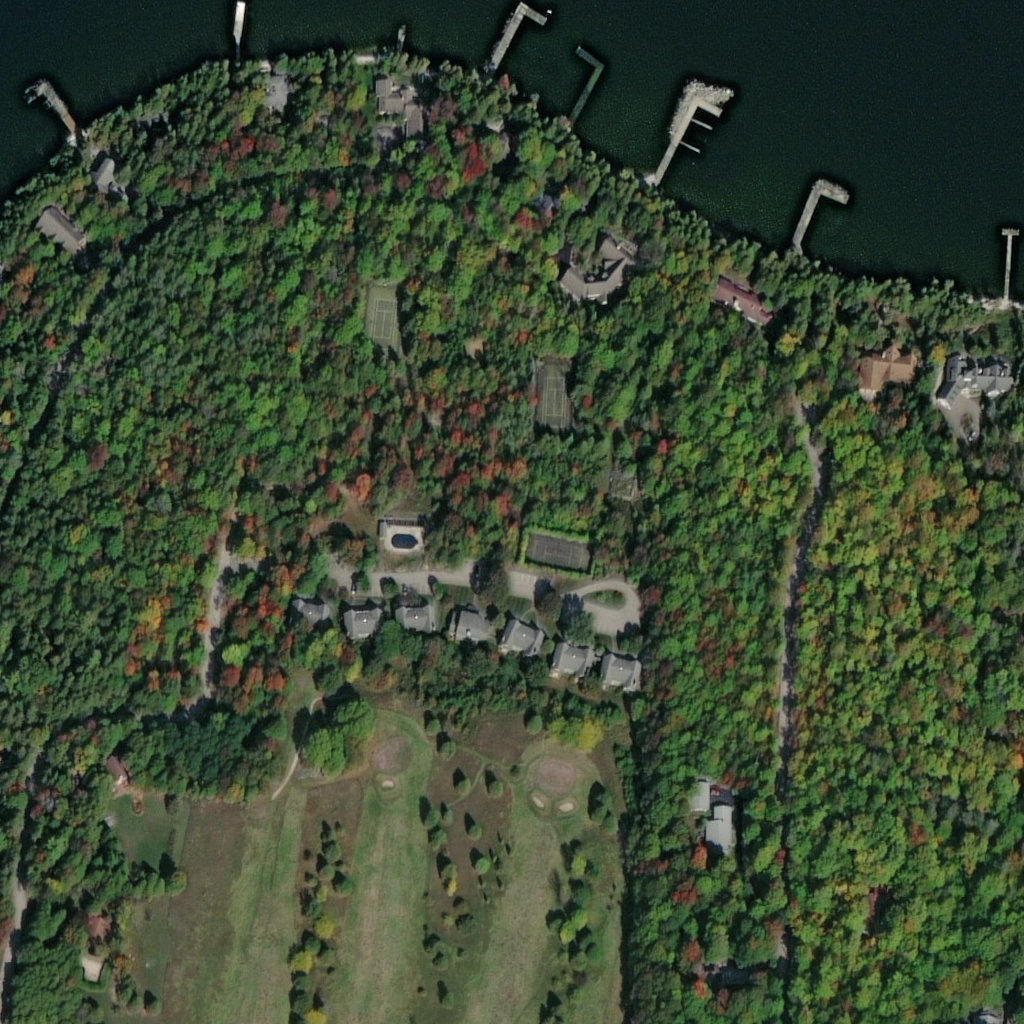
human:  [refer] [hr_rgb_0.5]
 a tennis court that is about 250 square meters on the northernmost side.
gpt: <box>[[36, 29, 38, 33, 0]]</box>